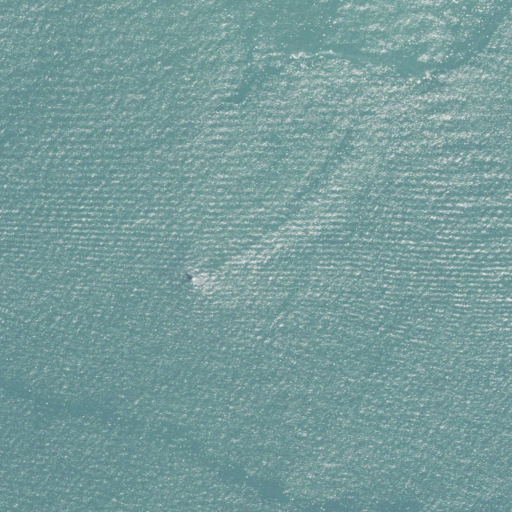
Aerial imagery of bar in Connecticut named Branford Reef containing only open water